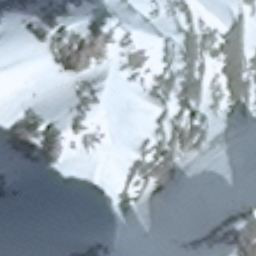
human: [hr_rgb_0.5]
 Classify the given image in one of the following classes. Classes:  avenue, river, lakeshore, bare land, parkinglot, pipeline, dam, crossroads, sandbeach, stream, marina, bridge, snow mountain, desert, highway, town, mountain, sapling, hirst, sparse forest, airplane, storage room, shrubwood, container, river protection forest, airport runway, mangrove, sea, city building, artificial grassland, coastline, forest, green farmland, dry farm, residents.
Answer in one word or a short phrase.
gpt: snow mountain